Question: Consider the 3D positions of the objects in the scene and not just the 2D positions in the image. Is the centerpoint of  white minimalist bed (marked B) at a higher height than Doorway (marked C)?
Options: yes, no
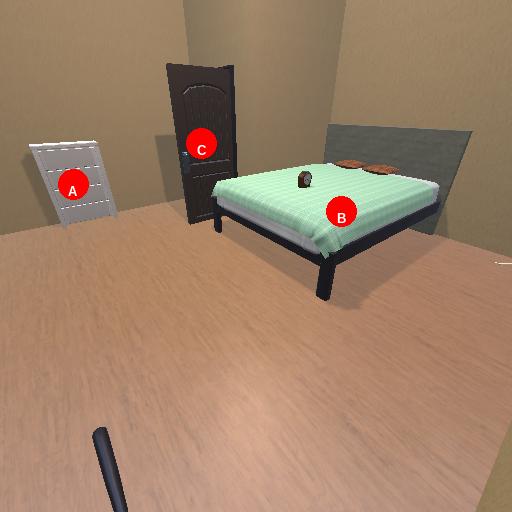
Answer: yes